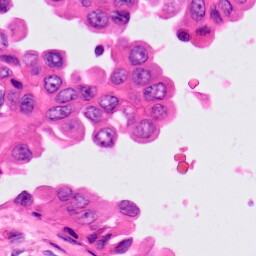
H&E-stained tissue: Lung